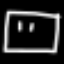
Label: square